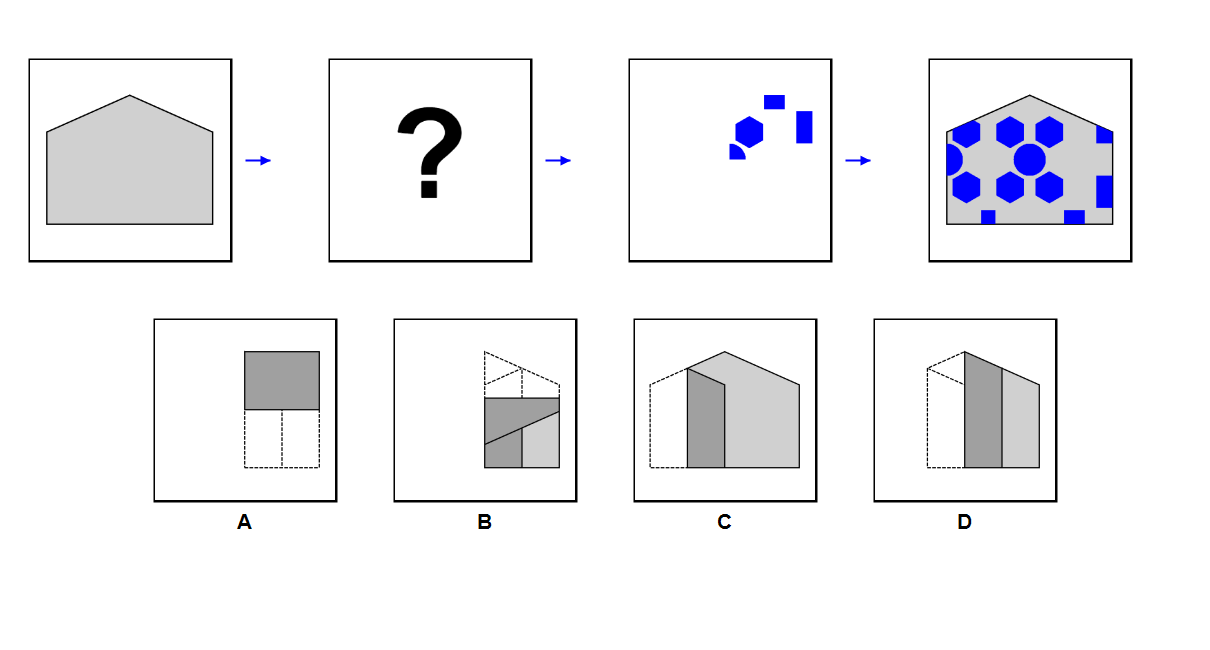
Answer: B